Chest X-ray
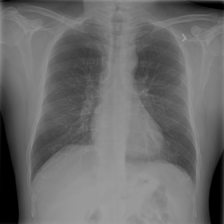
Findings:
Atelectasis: negative
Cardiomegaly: negative
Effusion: negative
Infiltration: negative
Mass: negative
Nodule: negative
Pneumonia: negative
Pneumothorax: negative
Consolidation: negative
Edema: negative
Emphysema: negative
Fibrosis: negative
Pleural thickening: negative
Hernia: negative